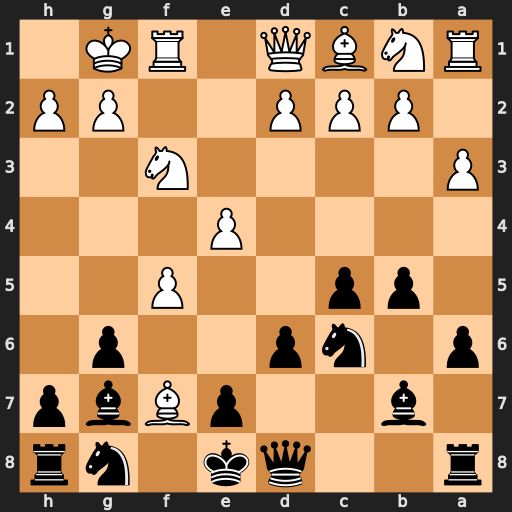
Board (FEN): r2qk1nr/1b2pBbp/p1np2p1/1pp2P2/4P3/P4N2/1PPP2PP/RNBQ1RK1
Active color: b
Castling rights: kq
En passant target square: -
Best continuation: Kxf7 Ng5+ Ke8 Ne6 Bd4+